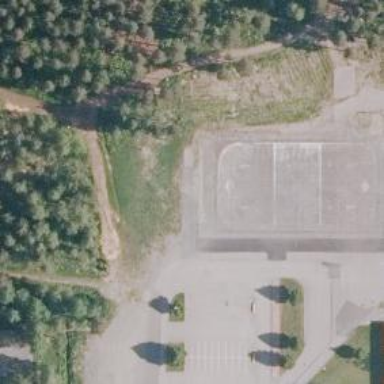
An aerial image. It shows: Building that houses ice rink used for ice hockey.